Interaction volume radius: 5 \u00c5
Interaction volume height: 25 \u00c5
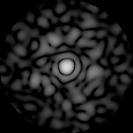
Disorder parameter: 0.8559